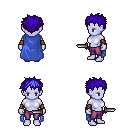
a pixel art fantasy rpg character, female body template, dark elf, purple skin, blue cape, magenta pants, blue bedhead hairstyle, leather bracers, dagger, four views (front, back, left, right), 2x2 character sprite sheet, small pixel art, hard edges, no anti-aliasing